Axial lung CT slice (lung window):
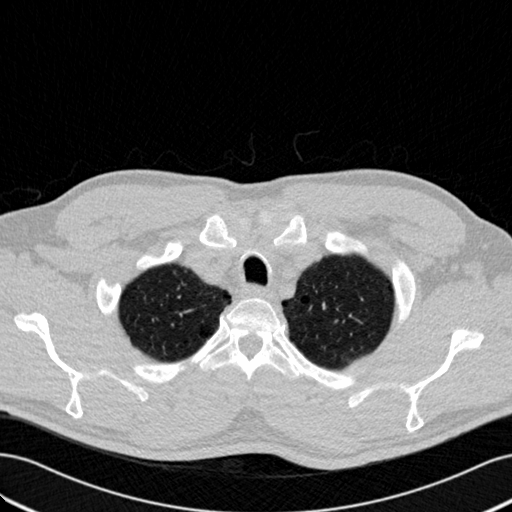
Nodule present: no